Question: I want to center two switches as I did with the textviews but I've tried all the possible options without success.
This is a brief version of the code:
'''
<LinearLayout [...]
android:layout_width="match_parent"
android:layout_height="match_parent"
android:orientation="vertical">
<LinearLayout
android:layout_width="match_parent"
android:layout_height="wrap_content"
android:orientation="horizontal" >
<TextView
android:layout_width="0dp"
android:layout_height="wrap_content"
android:layout_weight="1"
android:gravity="center"
android:text="NOTIFICATIONS" />
<TextView [...] />
</LinearLayout>
<LinearLayout
android:layout_width="match_parent"
android:layout_height="wrap_content"
android:orientation="horizontal" >
<Switch
android:id="@+id/swnotif"
android:layout_width="0dp"
android:layout_height="wrap_content"
android:gravity="center"
android:layout_weight="1" />
<Switch [...] />
</LinearLayout>
</LinearLayout>
'''

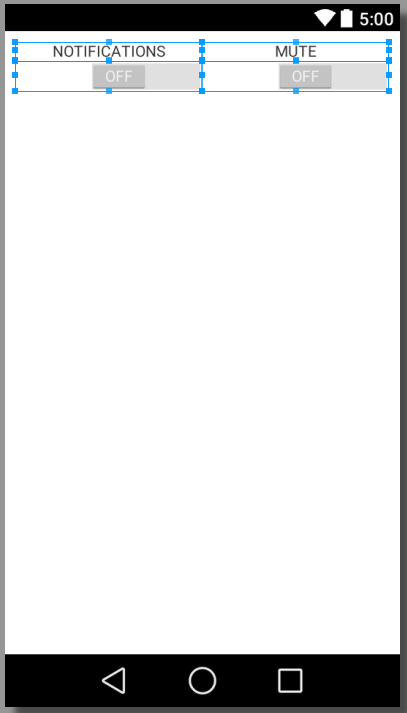
Answer: try this i tested
'''
<LinearLayout
android:layout_width="match_parent"
android:layout_height="wrap_content"
android:orientation="vertical" >
<LinearLayout
android:layout_width="match_parent"
android:layout_height="wrap_content"
android:orientation="horizontal" >
<TextView
android:layout_width="match_parent"
android:layout_height="wrap_content"
android:layout_weight="1"
android:gravity="center"
android:text="NOTIFICATIONS" />
<TextView
android:layout_width="match_parent"
android:layout_height="wrap_content"
android:layout_weight="1"
android:gravity="center"
android:text="MUTE" />
</LinearLayout>
<LinearLayout
android:layout_width="match_parent"
android:layout_height="wrap_content"
android:orientation="horizontal" >
<FrameLayout
android:layout_width="match_parent"
android:layout_height="wrap_content"
android:layout_weight="1"
android:orientation="vertical" >
<Switch
android:id="@+id/swnotif"
android:layout_width="wrap_content"
android:layout_height="wrap_content"
android:layout_gravity="center_horizontal" />
</FrameLayout>
<FrameLayout
android:layout_width="match_parent"
android:layout_height="wrap_content"
android:layout_weight="1"
android:orientation="vertical" >
<Switch
android:id="@+id/swnotif1"
android:layout_width="wrap_content"
android:layout_height="wrap_content"
android:layout_gravity="center_horizontal" />
</FrameLayout>
</LinearLayout>
</LinearLayout>
'''